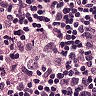
Metastatic tissue present: no